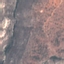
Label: HerbaceousVegetation